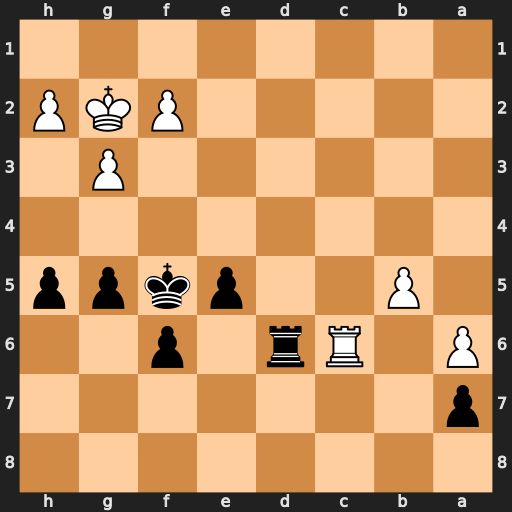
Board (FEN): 8/p7/P1Rr1p2/1P2pkpp/8/6P1/5PKP/8
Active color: b
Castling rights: -
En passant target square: -
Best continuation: Rxc6 bxc6 Ke6 c7 Kd7